Field crop: maize
Growth stage: 2
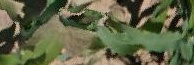
Species: maize